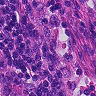
Metastatic tissue present: no